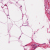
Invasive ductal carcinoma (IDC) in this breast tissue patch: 0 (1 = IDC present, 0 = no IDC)